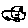
Label: car